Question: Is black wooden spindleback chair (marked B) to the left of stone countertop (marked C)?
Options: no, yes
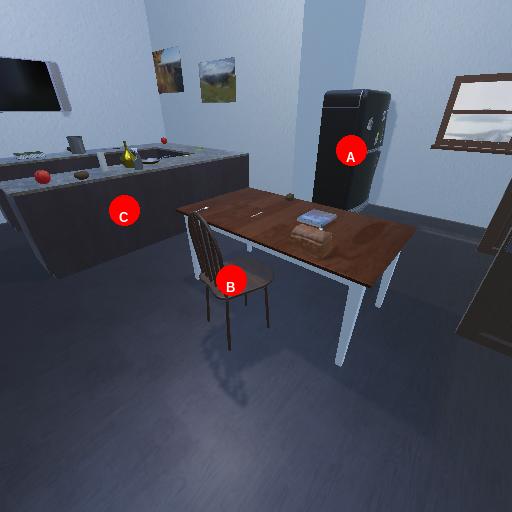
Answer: no